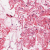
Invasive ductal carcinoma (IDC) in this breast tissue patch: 0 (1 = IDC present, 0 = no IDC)